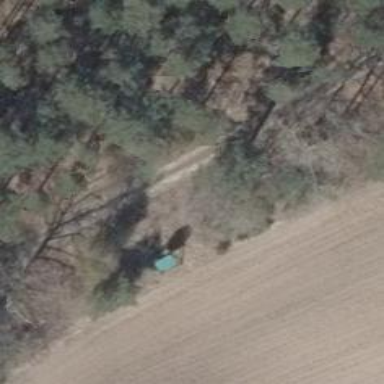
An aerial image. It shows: Hunting stand.